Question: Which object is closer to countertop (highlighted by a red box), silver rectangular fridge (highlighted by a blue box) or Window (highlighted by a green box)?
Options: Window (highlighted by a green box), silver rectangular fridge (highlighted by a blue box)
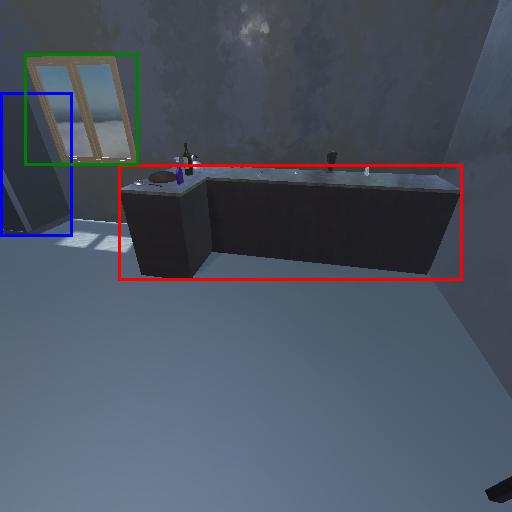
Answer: Window (highlighted by a green box)